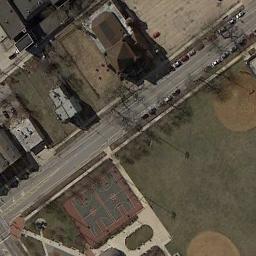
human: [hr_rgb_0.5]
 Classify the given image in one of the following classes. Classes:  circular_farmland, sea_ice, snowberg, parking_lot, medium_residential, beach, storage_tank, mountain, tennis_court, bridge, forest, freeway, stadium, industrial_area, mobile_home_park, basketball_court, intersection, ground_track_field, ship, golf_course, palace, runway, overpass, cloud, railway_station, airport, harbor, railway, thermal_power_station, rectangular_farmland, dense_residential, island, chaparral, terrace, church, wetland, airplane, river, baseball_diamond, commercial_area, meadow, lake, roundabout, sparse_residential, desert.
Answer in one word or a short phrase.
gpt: basketball_court